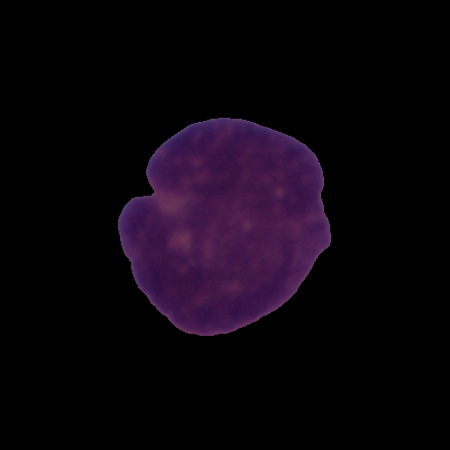
Label: cancer